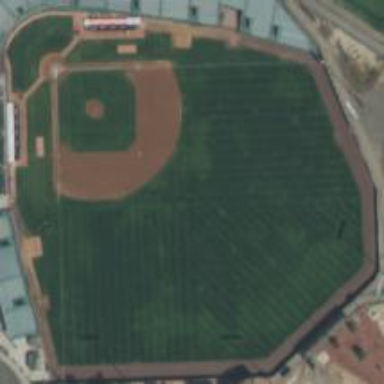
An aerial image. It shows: Baseball pitch for leisure and sports activities.